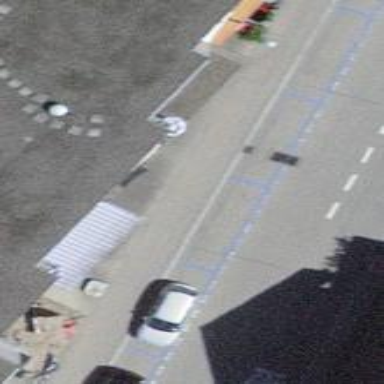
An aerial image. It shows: Street-side parking with parallel orientation.